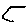
Label: hexagon